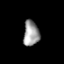
Tissue: prostate
Cell type: T cells
Senescence score: 0.7674
Nuclear area (px): 392
Mean DAPI intensity: 154.796